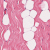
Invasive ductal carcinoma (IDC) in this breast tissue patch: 0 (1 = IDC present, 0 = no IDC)